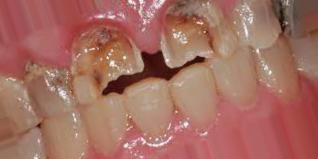
Condition: Caries